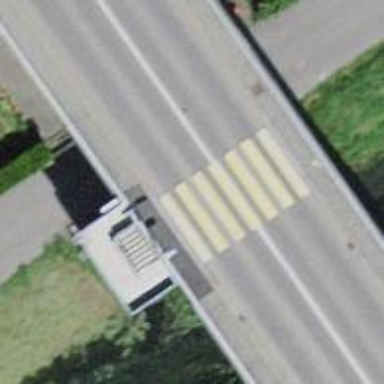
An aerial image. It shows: Footway crossing on bridge with marked pedestrian crossing and central island.